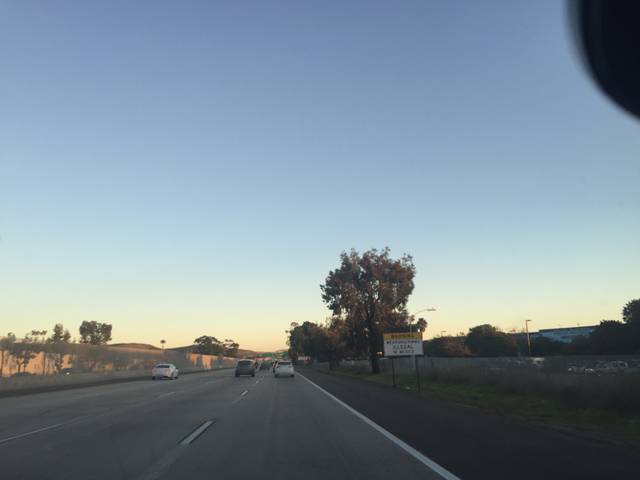
Region: Mexico
Coordinates: 32.555, -117.053